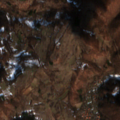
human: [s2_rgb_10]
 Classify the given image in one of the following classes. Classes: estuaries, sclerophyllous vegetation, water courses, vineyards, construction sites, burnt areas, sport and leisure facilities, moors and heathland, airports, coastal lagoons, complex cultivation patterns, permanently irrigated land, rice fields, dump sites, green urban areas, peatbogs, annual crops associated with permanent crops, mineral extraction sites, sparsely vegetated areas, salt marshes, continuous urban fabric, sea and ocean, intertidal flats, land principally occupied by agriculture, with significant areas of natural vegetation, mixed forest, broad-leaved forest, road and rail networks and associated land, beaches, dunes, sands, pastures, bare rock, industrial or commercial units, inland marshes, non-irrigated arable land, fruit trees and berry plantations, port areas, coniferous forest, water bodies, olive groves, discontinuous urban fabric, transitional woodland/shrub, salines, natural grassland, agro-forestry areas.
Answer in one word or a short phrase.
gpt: complex cultivation patterns, land principally occupied by agriculture, with significant areas of natural vegetation, broad-leaved forest, transitional woodland/shrub